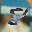
Label: 8